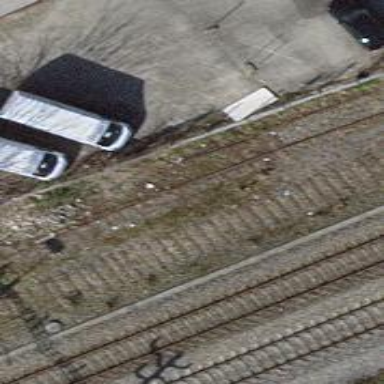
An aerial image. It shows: Disused railway yard with one track.